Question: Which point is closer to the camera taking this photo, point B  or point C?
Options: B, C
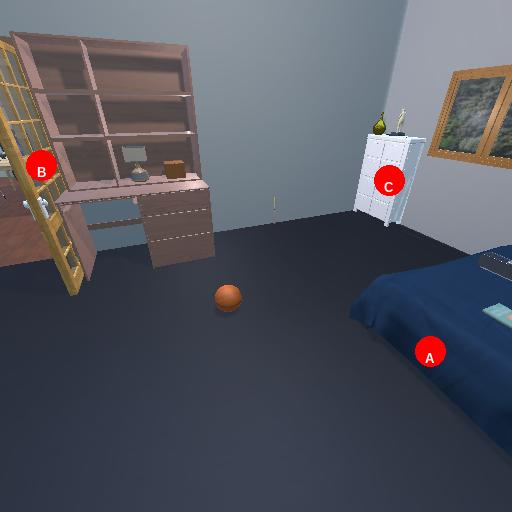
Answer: B